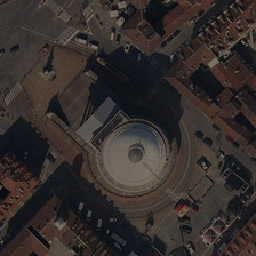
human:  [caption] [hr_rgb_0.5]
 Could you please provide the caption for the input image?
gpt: Many red buildings are around a church with a square in front.

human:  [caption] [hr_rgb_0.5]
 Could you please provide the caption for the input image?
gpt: Many red buildings surround a church with a square in front of it.

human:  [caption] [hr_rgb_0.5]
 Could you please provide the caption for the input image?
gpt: There are many red buildings in front of the square around the church.

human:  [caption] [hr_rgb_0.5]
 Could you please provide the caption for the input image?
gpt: There are many red buildings around the church. There is a table in front of the church.

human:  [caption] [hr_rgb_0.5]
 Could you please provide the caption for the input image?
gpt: Many red buildings are to the REDOR of a church with a square in front of it.